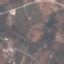
Land use / land cover class: PermanentCrop